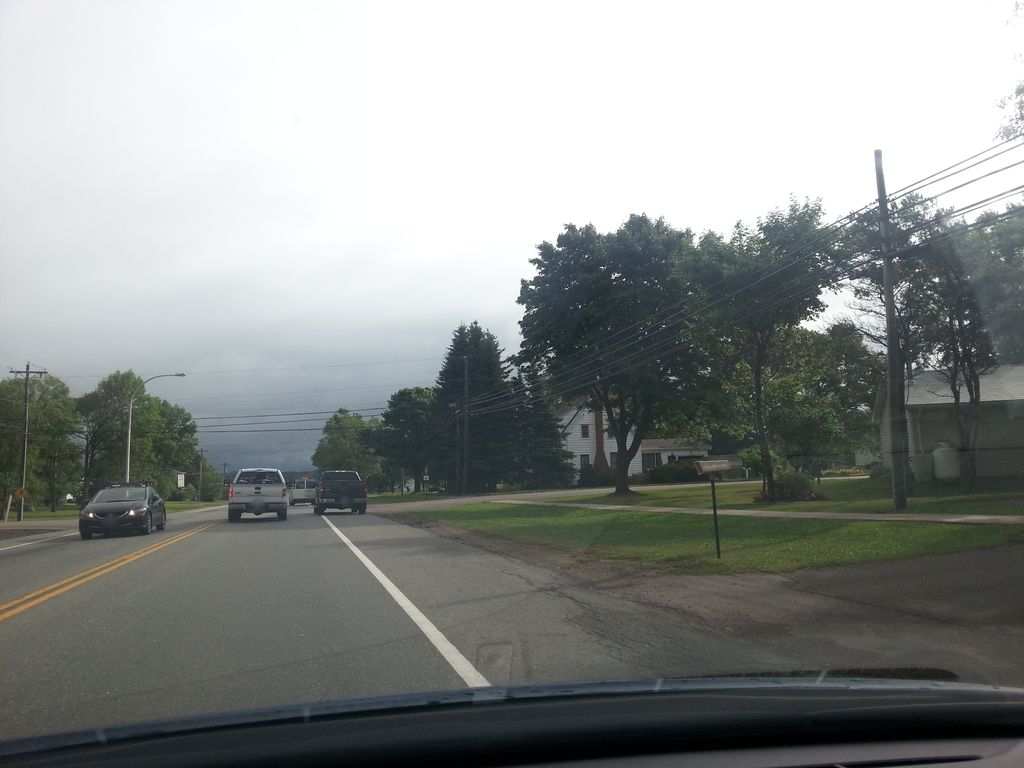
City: charlottetown